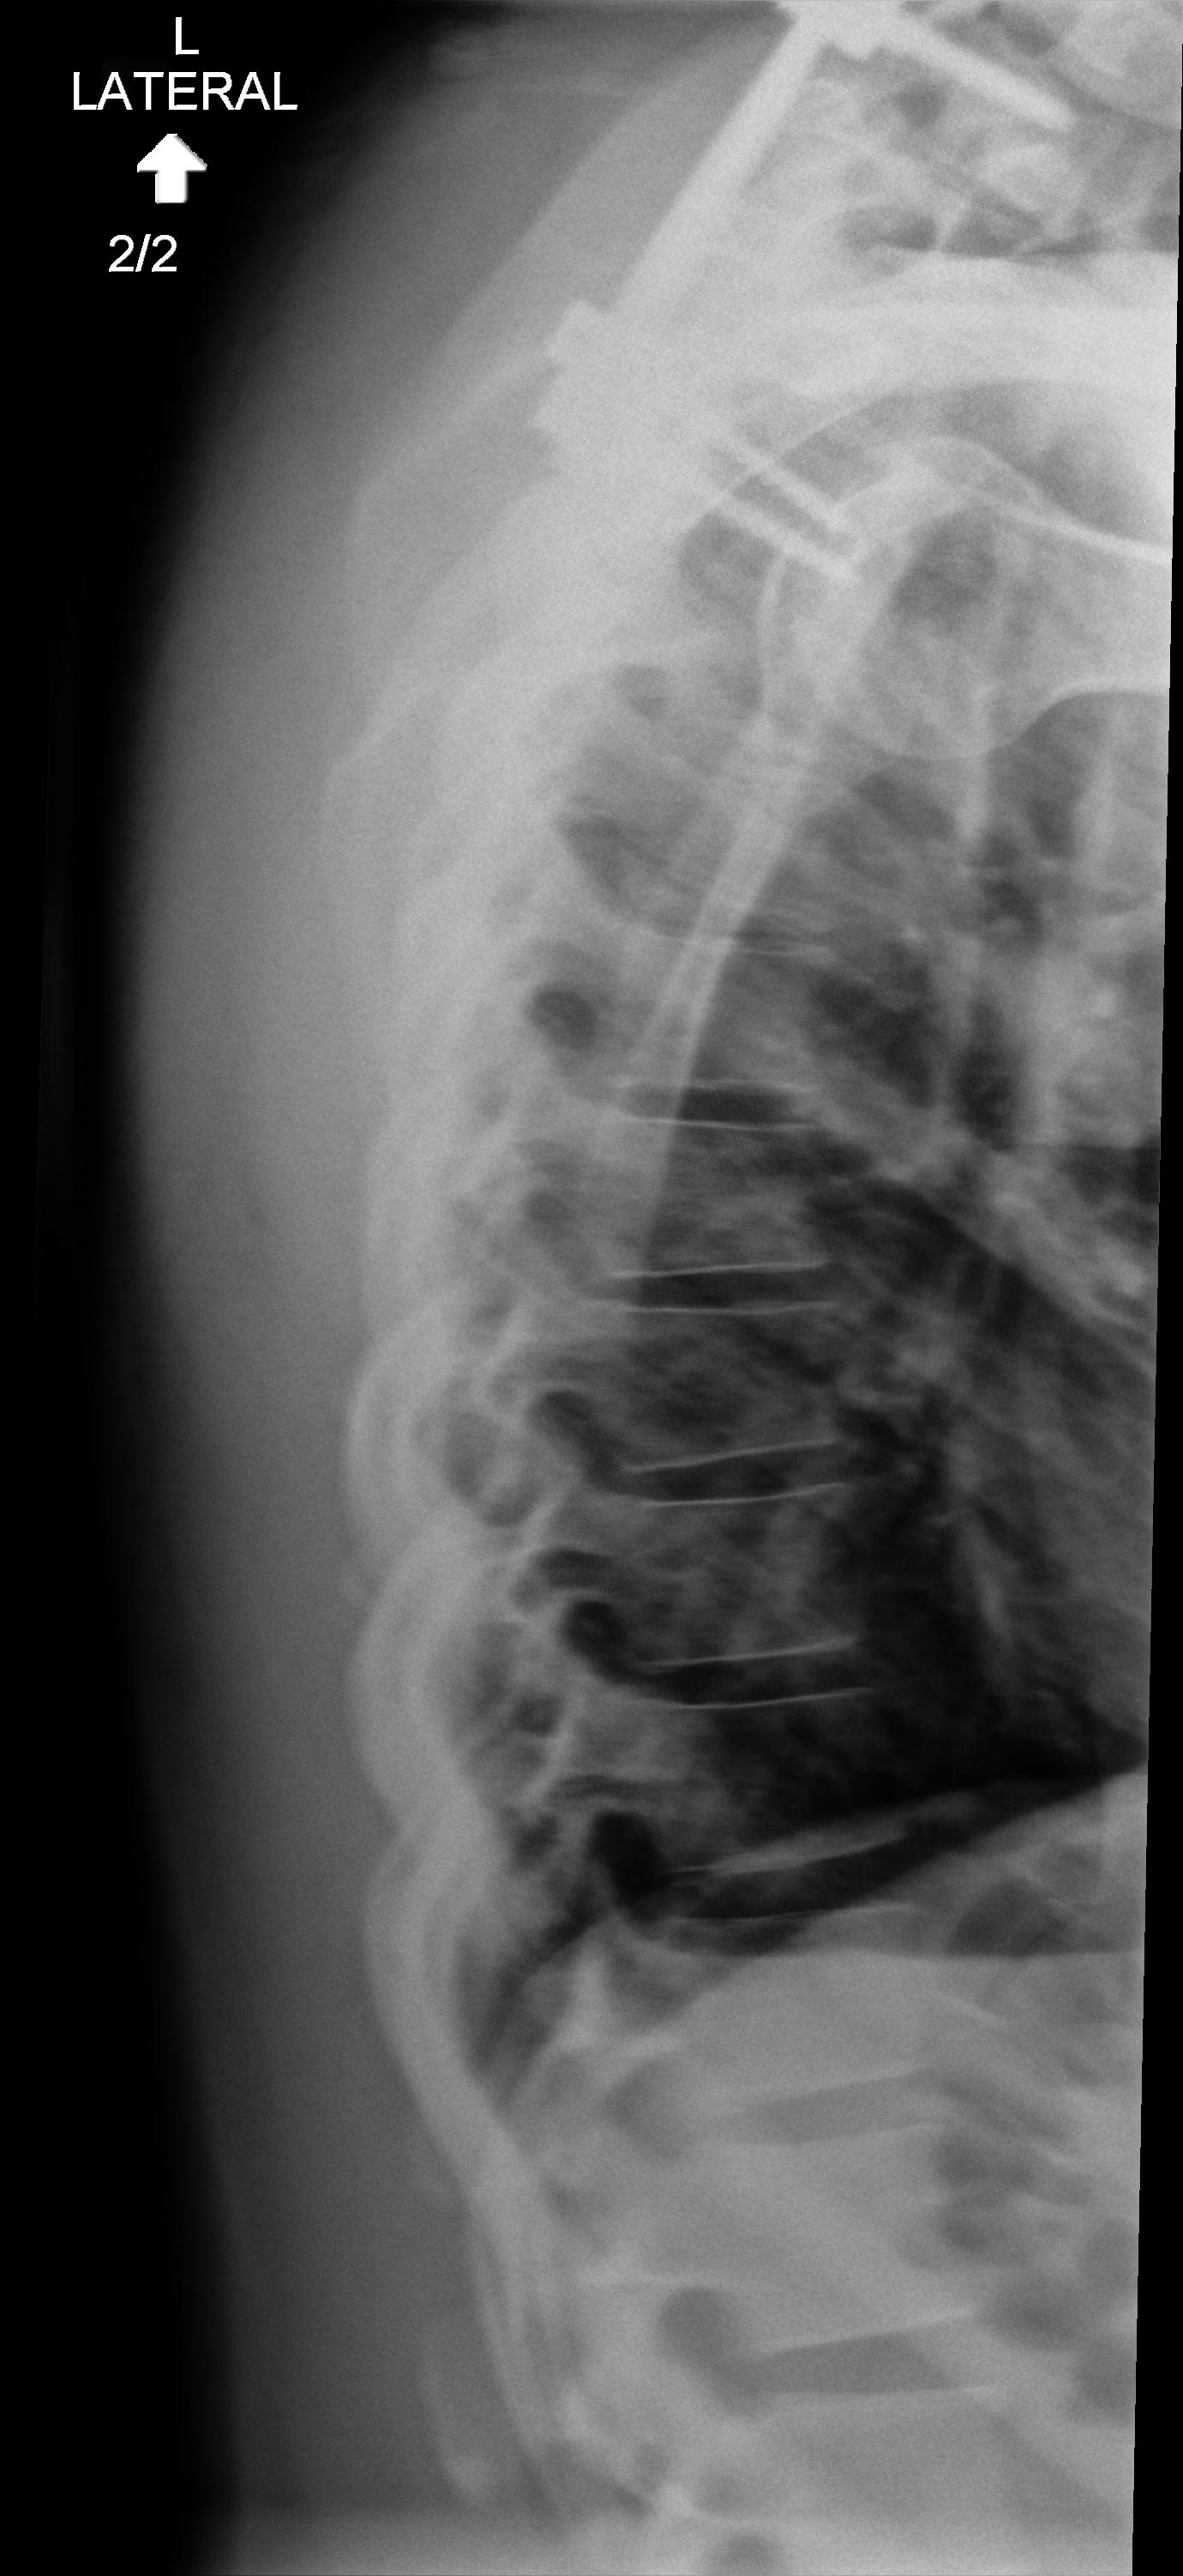
View: LATERAL
Implant manufacturer: orthofix firebird